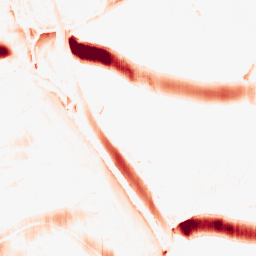
Category: morphological
Decomposition family: morphological_ellipse
Decomposition parameters: operation: opening
width: 30
height: 5
Upsampling method: edge_directed
Upsampling parameters: scale: 2
Upsampling scale: 2